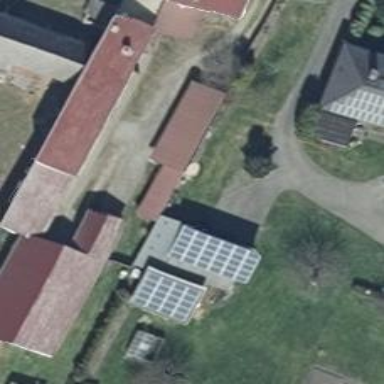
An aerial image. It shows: Solar photovoltaic panel generator producing electricity as small installation.